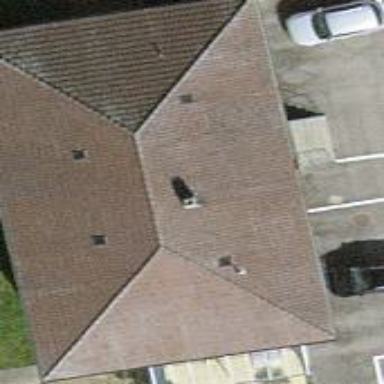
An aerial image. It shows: Building with hipped roof.